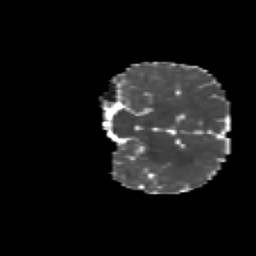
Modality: MD
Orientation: coronal
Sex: female
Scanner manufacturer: siemens
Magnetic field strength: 3 T
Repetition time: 5 s
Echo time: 0.071 s